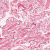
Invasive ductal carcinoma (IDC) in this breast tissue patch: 0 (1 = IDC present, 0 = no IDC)